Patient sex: F
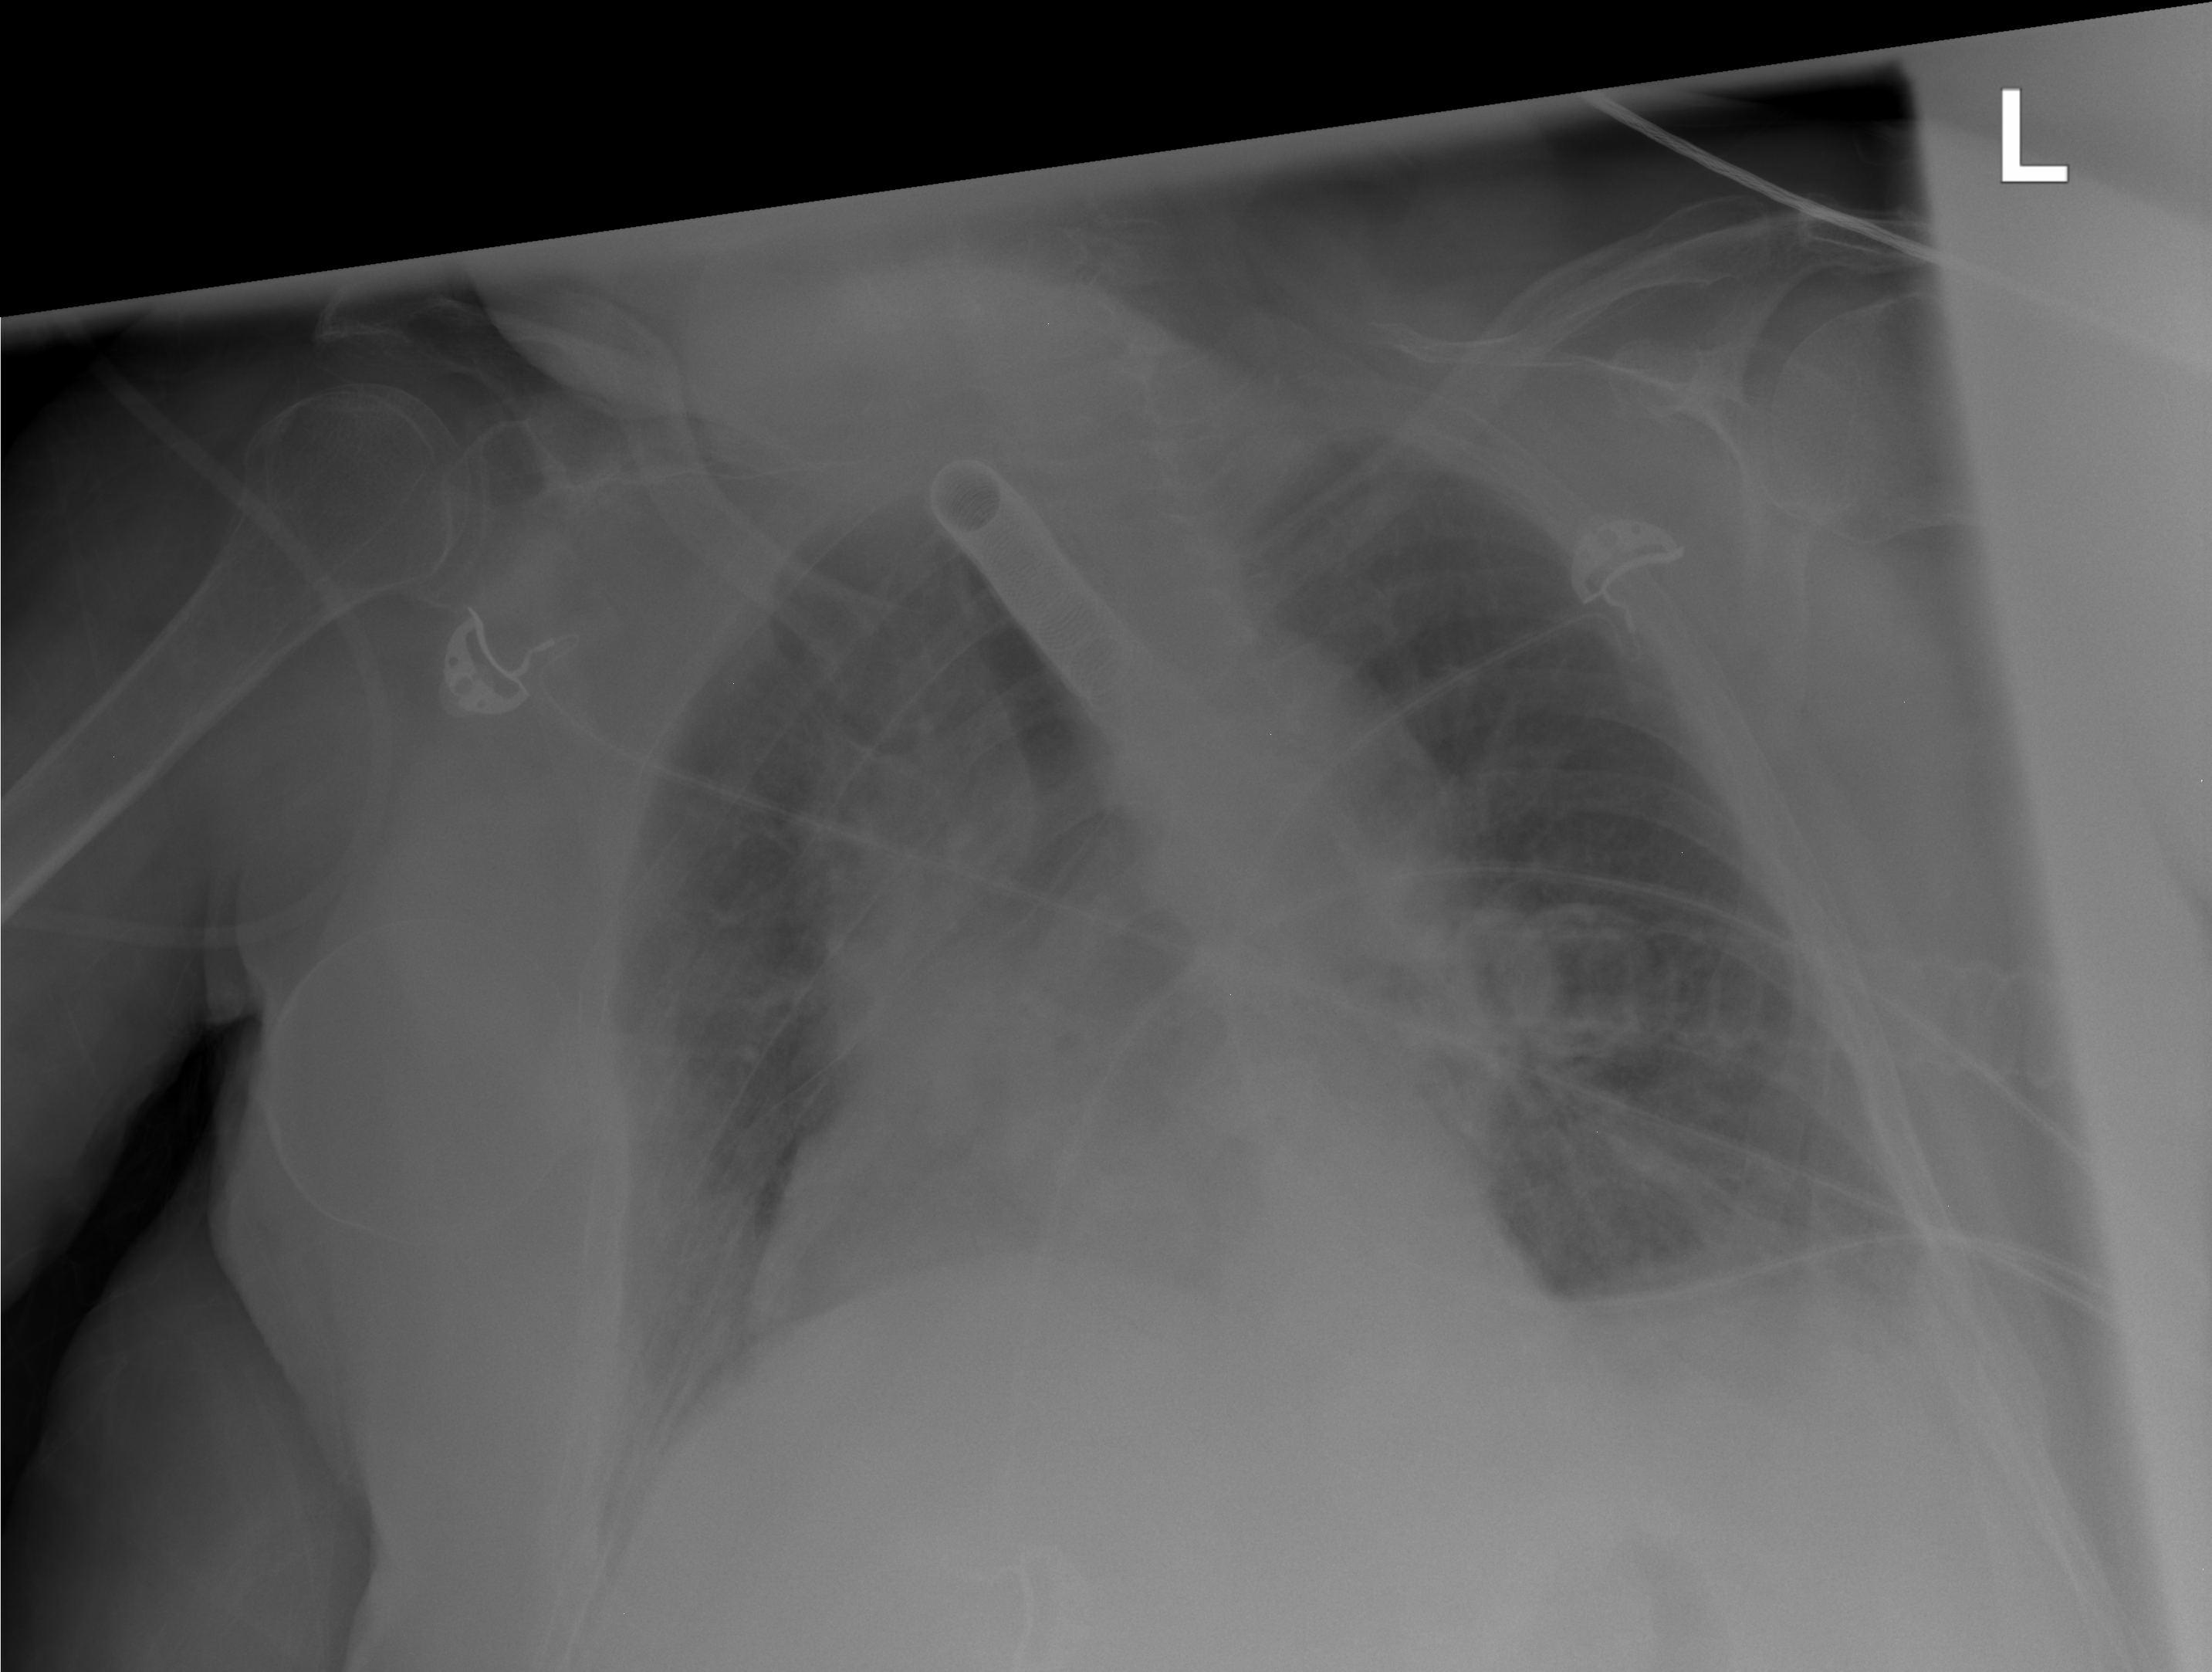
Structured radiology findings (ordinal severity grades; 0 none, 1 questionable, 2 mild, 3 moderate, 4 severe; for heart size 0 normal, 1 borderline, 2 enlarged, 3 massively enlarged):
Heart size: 2
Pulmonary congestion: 3
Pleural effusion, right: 0
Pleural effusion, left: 0
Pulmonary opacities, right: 0
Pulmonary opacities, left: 0
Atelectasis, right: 0
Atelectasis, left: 0